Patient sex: F
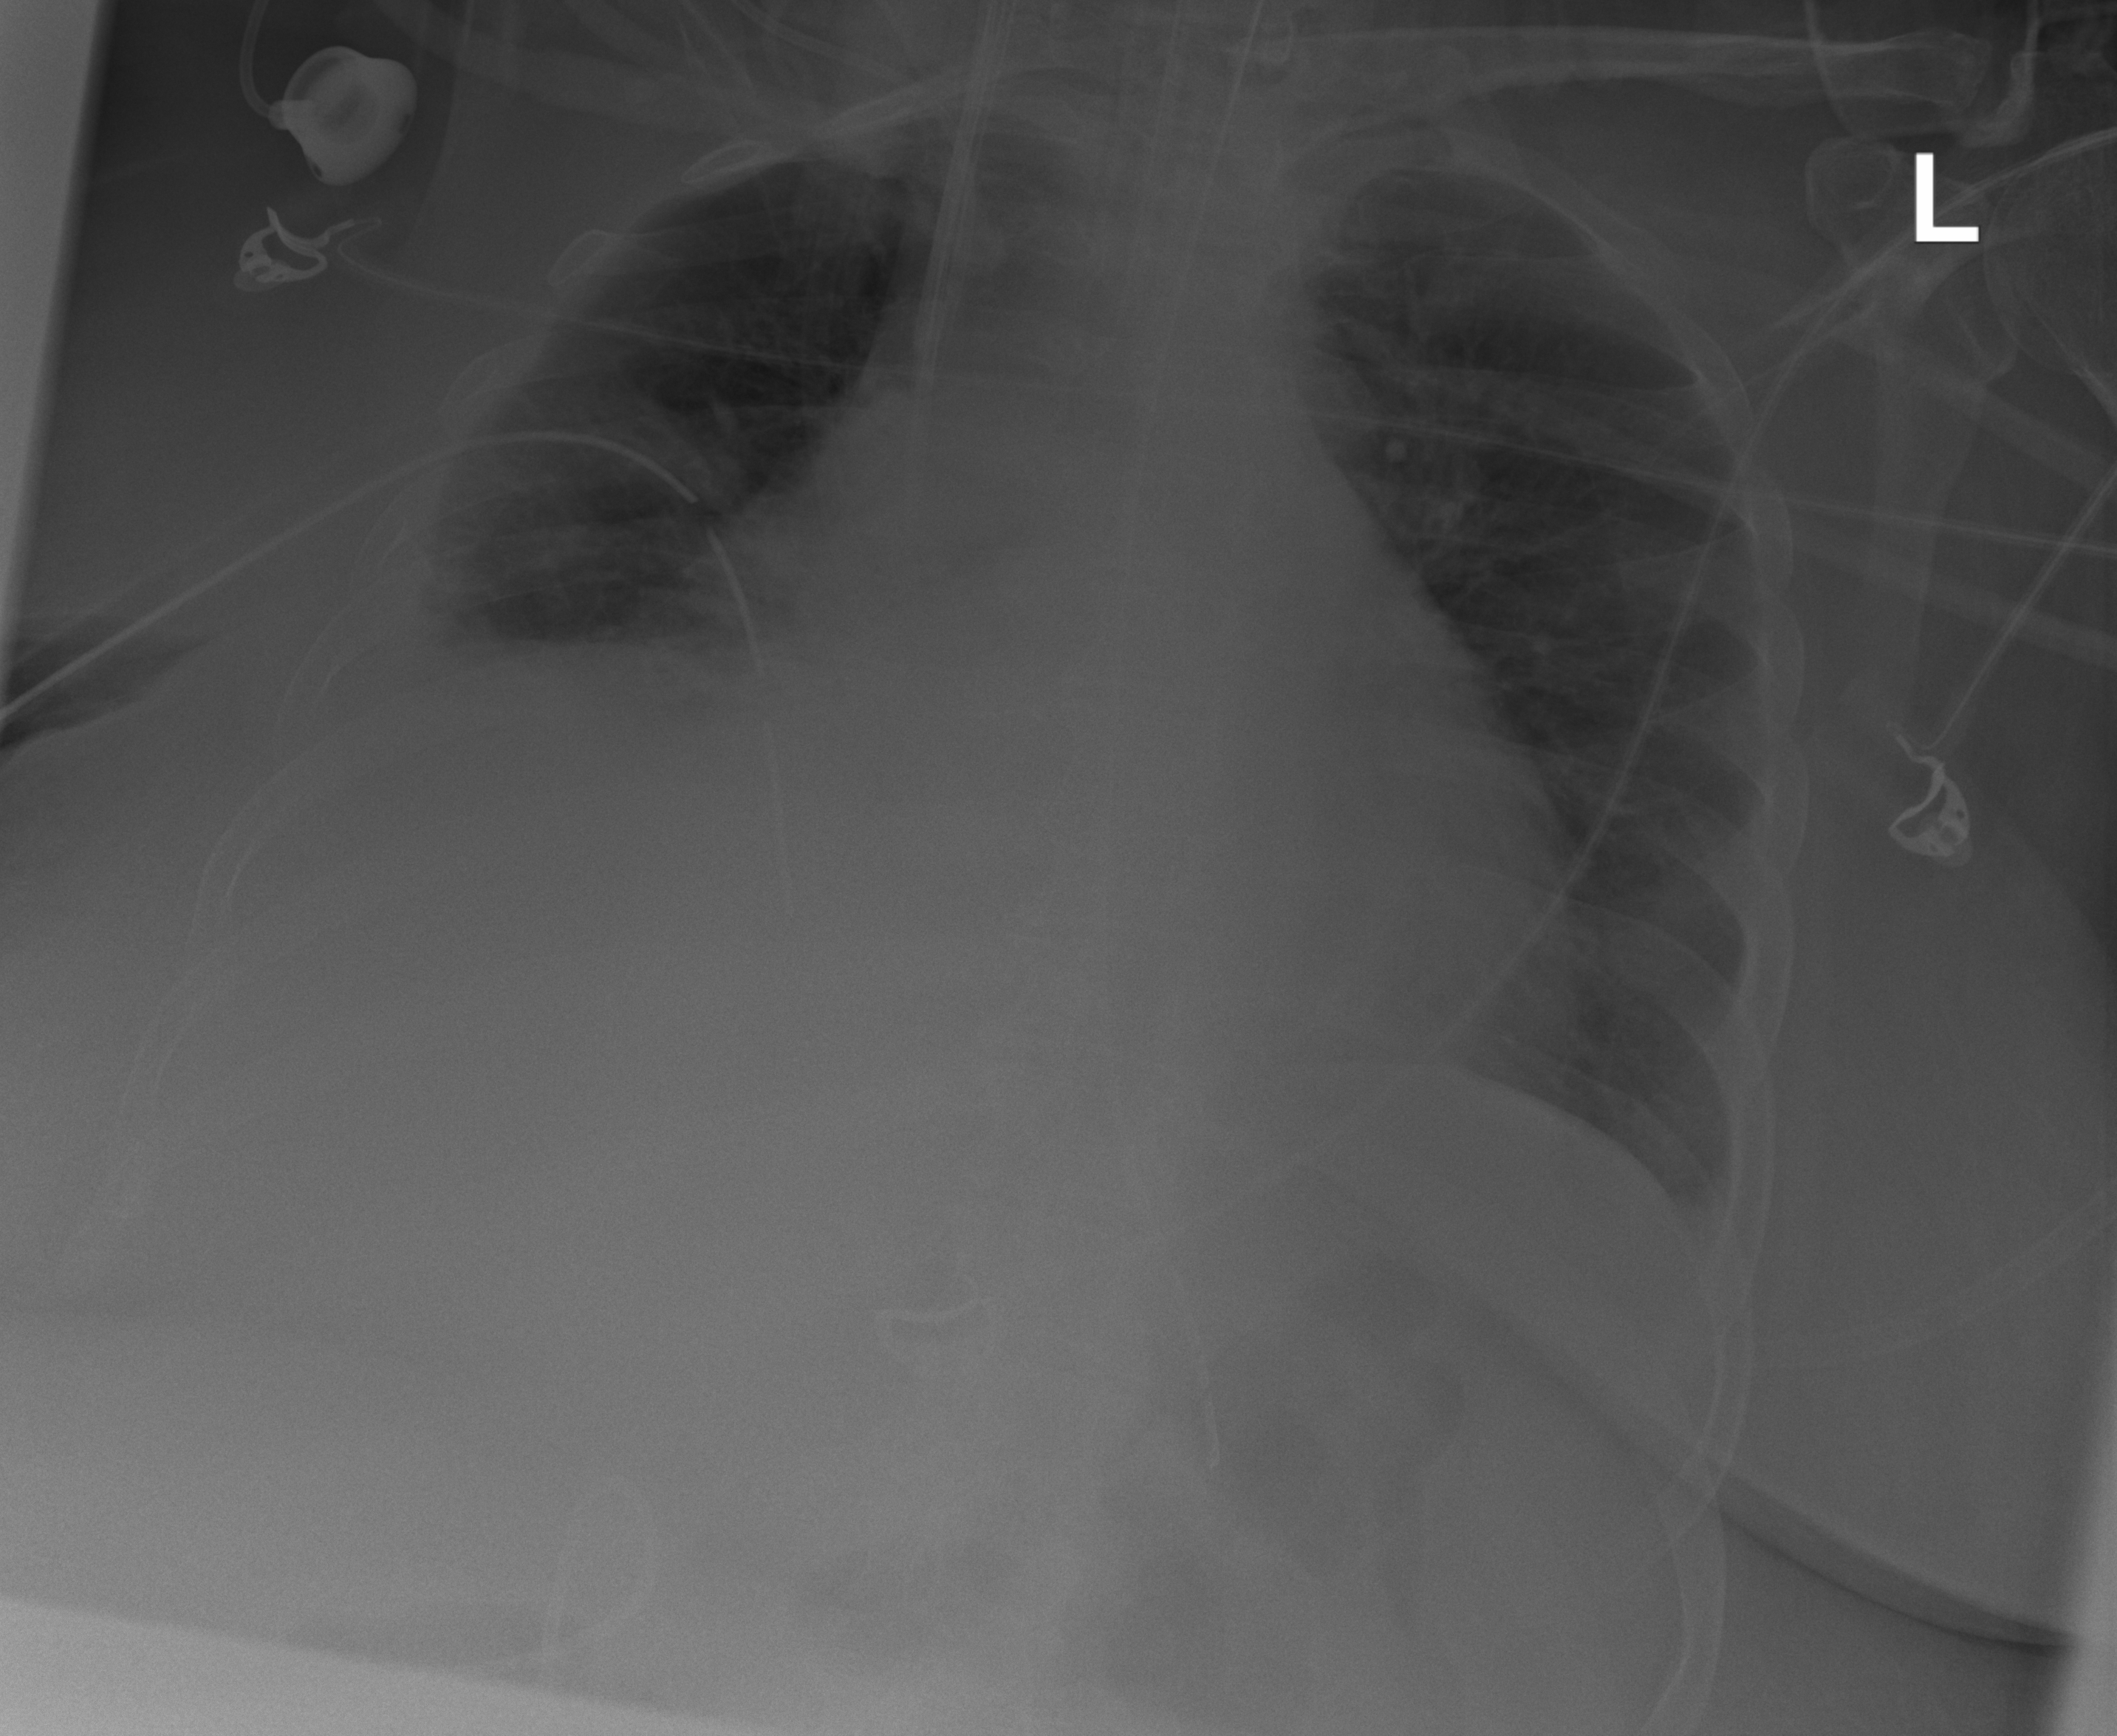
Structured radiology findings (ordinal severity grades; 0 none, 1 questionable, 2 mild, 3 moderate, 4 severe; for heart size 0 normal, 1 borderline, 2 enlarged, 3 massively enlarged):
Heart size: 2
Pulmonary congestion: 0
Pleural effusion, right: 2
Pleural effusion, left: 2
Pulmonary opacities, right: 0
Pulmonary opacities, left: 0
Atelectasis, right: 4
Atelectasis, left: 2